Interaction volume radius: 10 \u00c5
Interaction volume height: 15 \u00c5
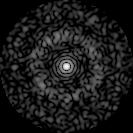
Disorder parameter: 0.8495